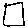
Label: square